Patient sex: F
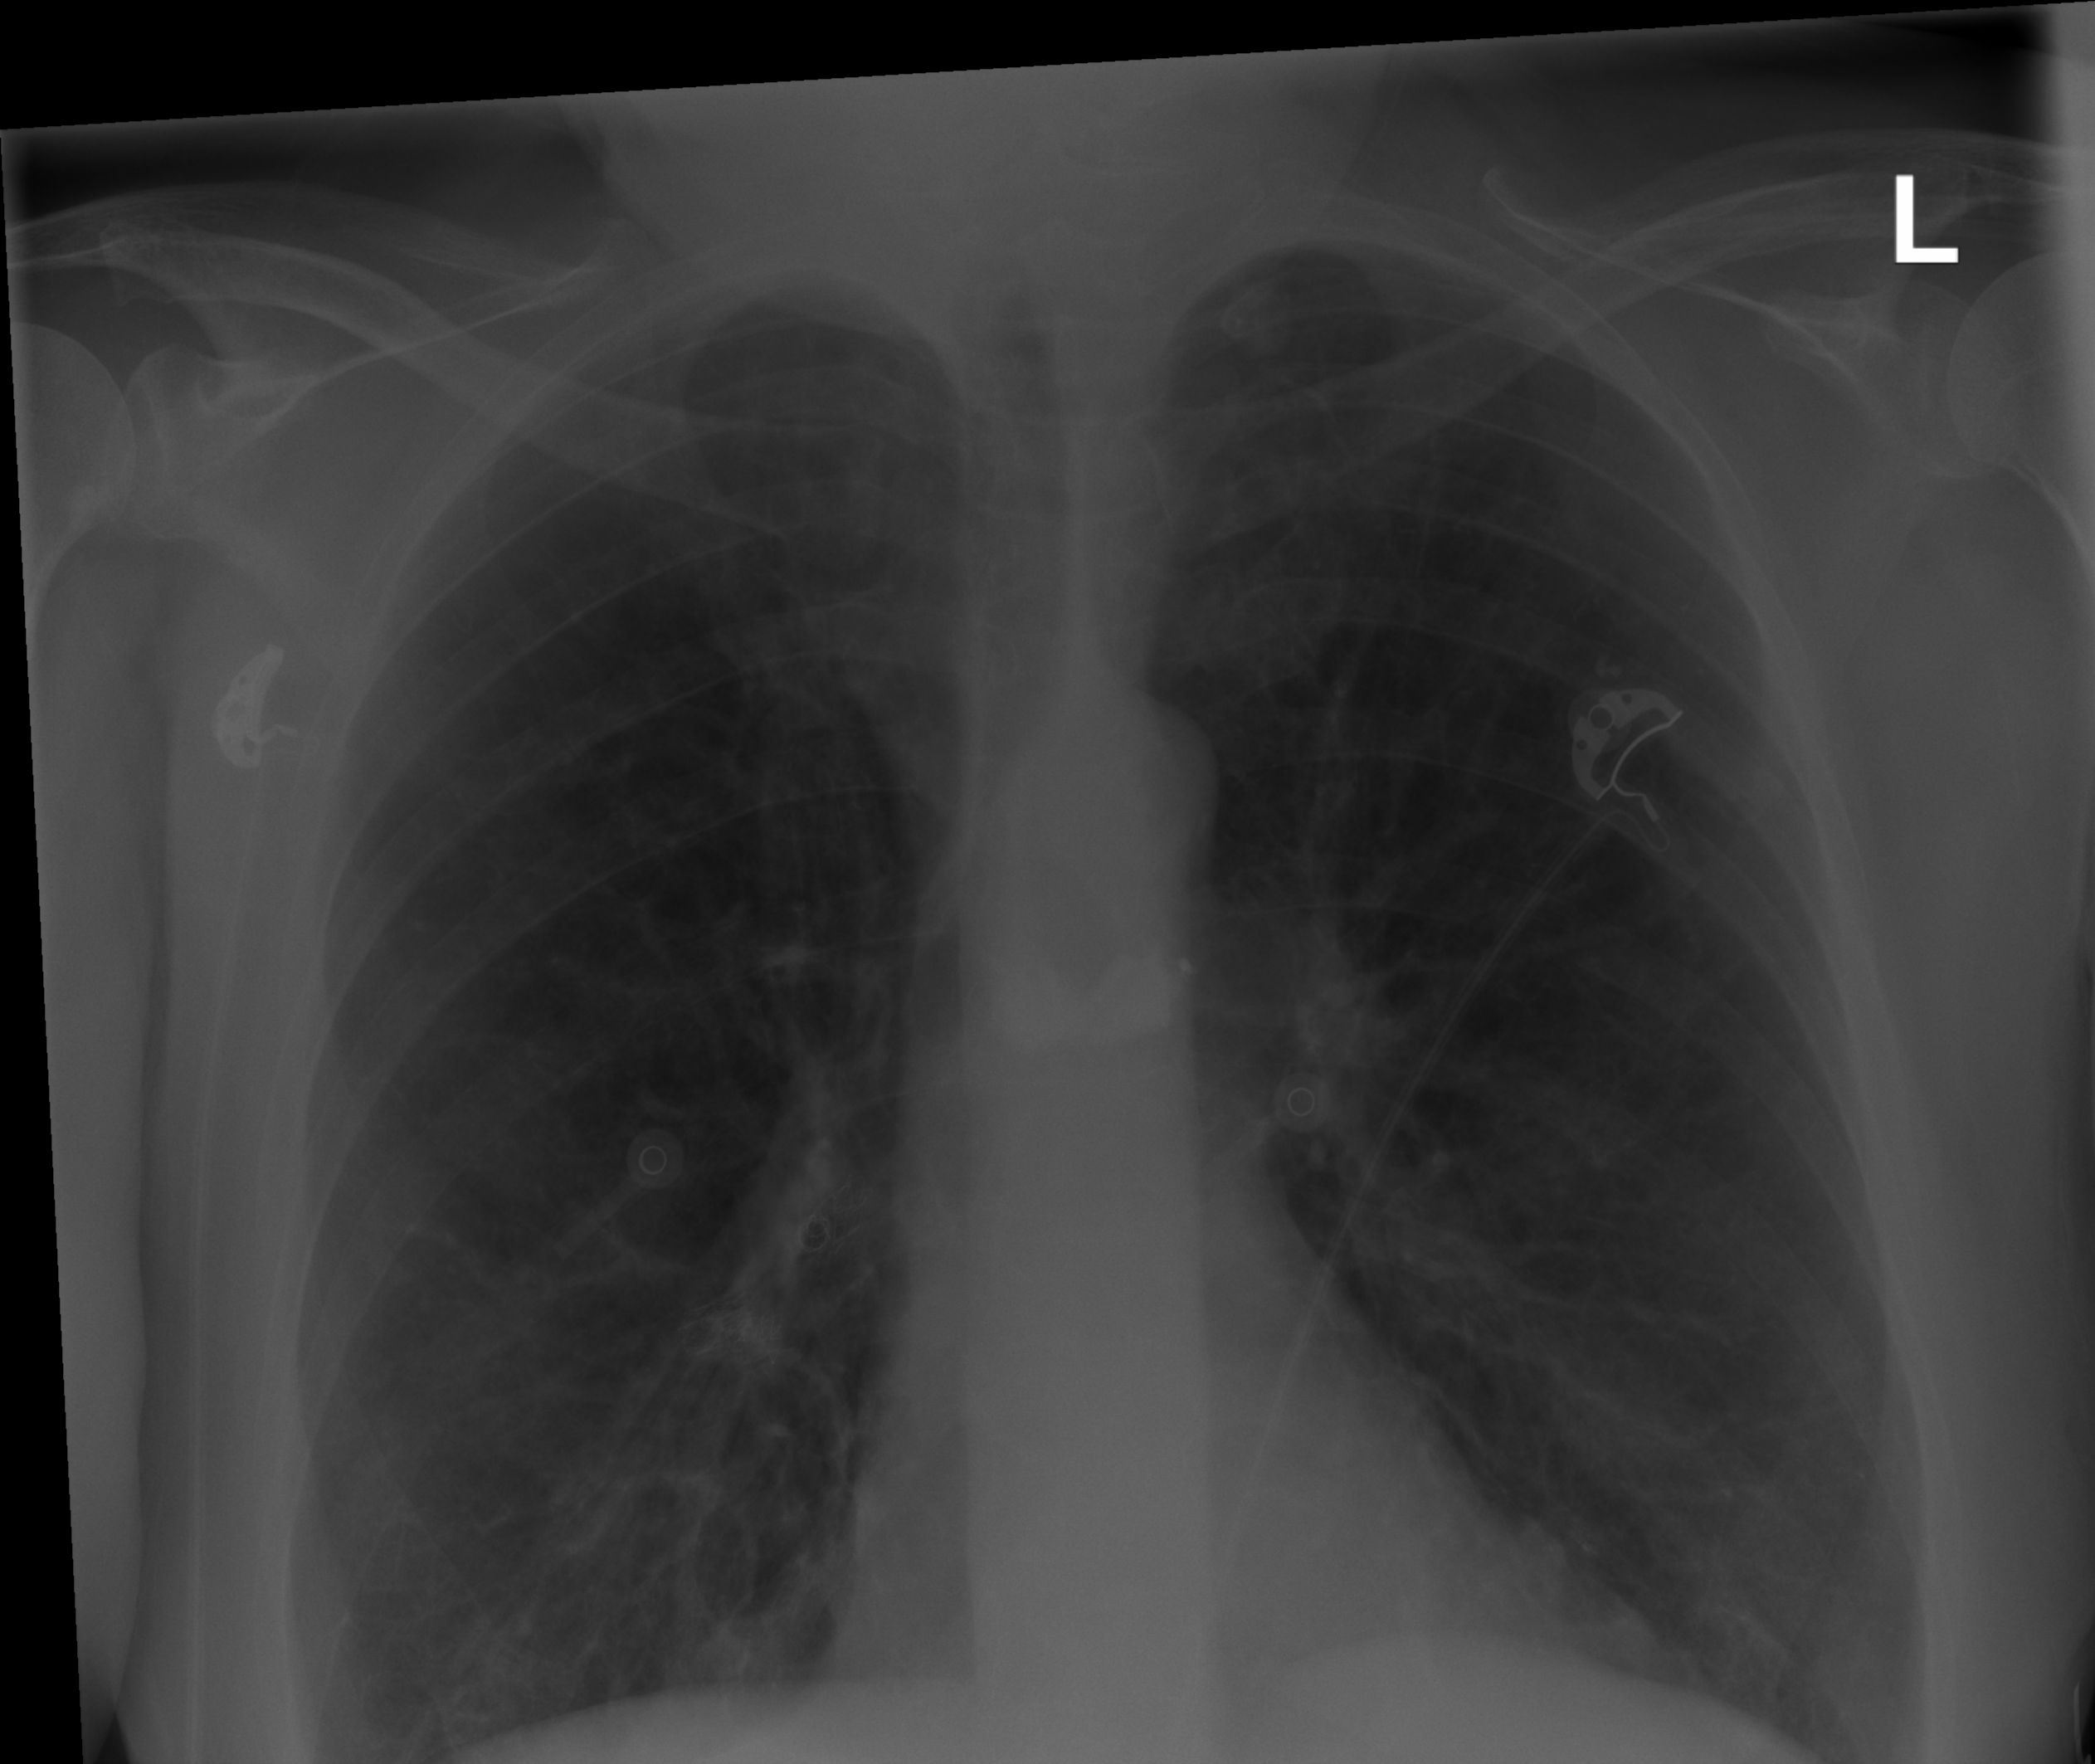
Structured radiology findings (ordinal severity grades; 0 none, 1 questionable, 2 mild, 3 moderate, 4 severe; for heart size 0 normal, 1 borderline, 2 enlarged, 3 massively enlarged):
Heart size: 0
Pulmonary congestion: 0
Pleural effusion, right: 0
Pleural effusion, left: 0
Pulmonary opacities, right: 0
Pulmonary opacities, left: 0
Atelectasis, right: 2
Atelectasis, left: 2